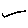
Label: line